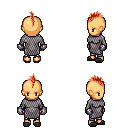
a pixel art fantasy rpg character, female body template, human, tanned skin, chain mail, metal pants, red mohawk hairstyle, metal gloves, gray slippers, four views (front, back, left, right), 2x2 character sprite sheet, small pixel art, hard edges, no anti-aliasing